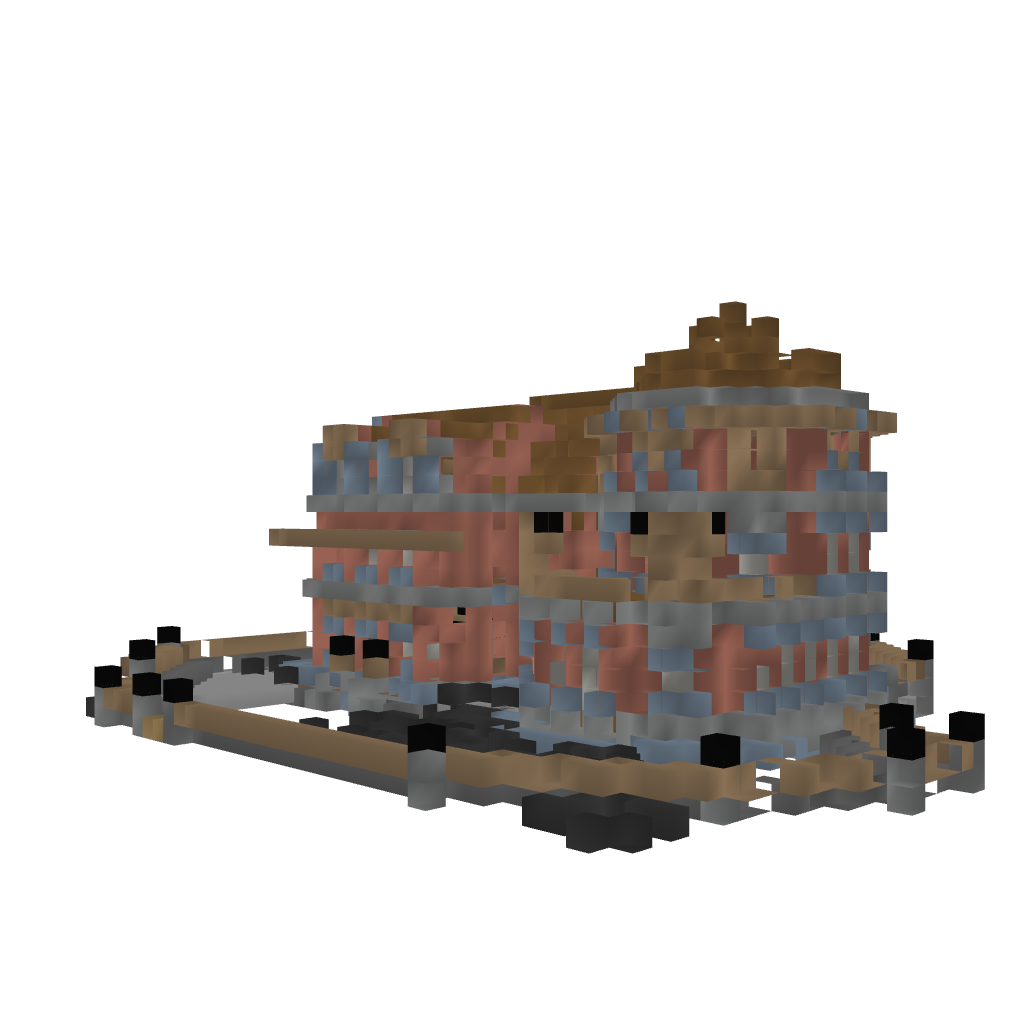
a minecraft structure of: Brick Cottage